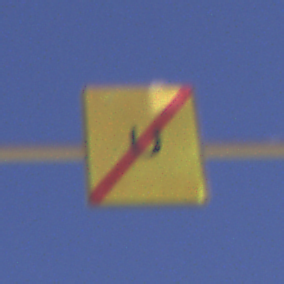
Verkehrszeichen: EndeUmleitung
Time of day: MorningAfternoon
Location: Outdoor (Nature)
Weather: Clear
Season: NotSpecified
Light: Natural